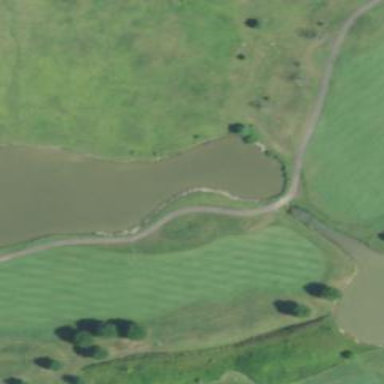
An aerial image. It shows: Picturesque scene of golf course with lateral water hazard.